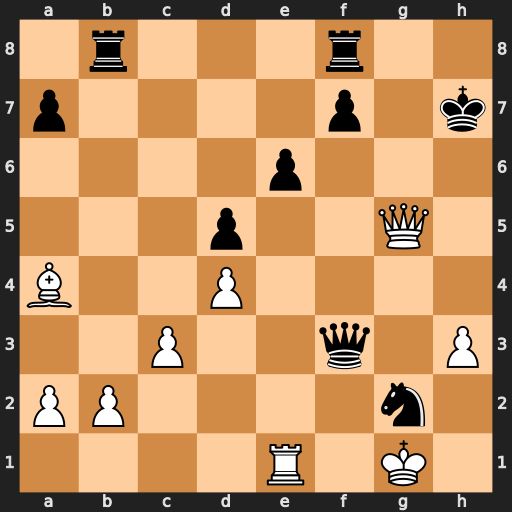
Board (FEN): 1r3r2/p4p1k/4p3/3p2Q1/B2P4/2P2q1P/PP4n1/4R1K1
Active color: w
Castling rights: -
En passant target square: -
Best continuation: Bc2+ f5 Rxe6 Qe3+ Rxe3